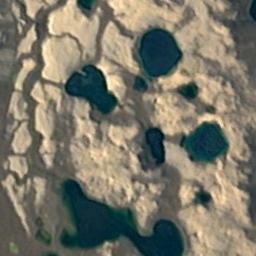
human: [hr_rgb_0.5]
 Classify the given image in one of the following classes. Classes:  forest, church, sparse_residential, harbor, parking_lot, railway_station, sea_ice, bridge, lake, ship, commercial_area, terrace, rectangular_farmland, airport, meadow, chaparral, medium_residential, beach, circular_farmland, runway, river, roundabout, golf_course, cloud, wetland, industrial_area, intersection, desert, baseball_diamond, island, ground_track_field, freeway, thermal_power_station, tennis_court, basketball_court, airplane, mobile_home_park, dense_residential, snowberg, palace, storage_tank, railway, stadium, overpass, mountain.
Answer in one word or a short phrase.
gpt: wetland